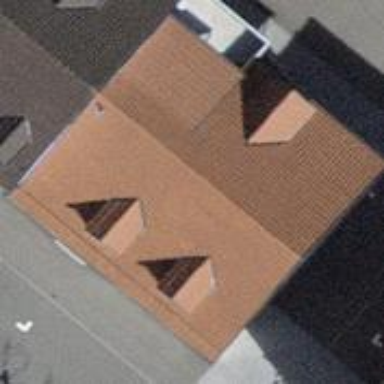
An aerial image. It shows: Building with tiled roof.